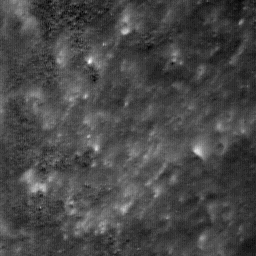
Host type: background_regolith
Lunar coordinates: latitude nan, longitude nan